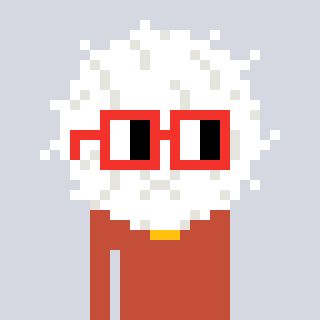
a pixel art character with square red glasses, a cottonball-shaped head and a rust-colored body on a cool background